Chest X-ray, AP view. Patient: 24 years old, sex F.
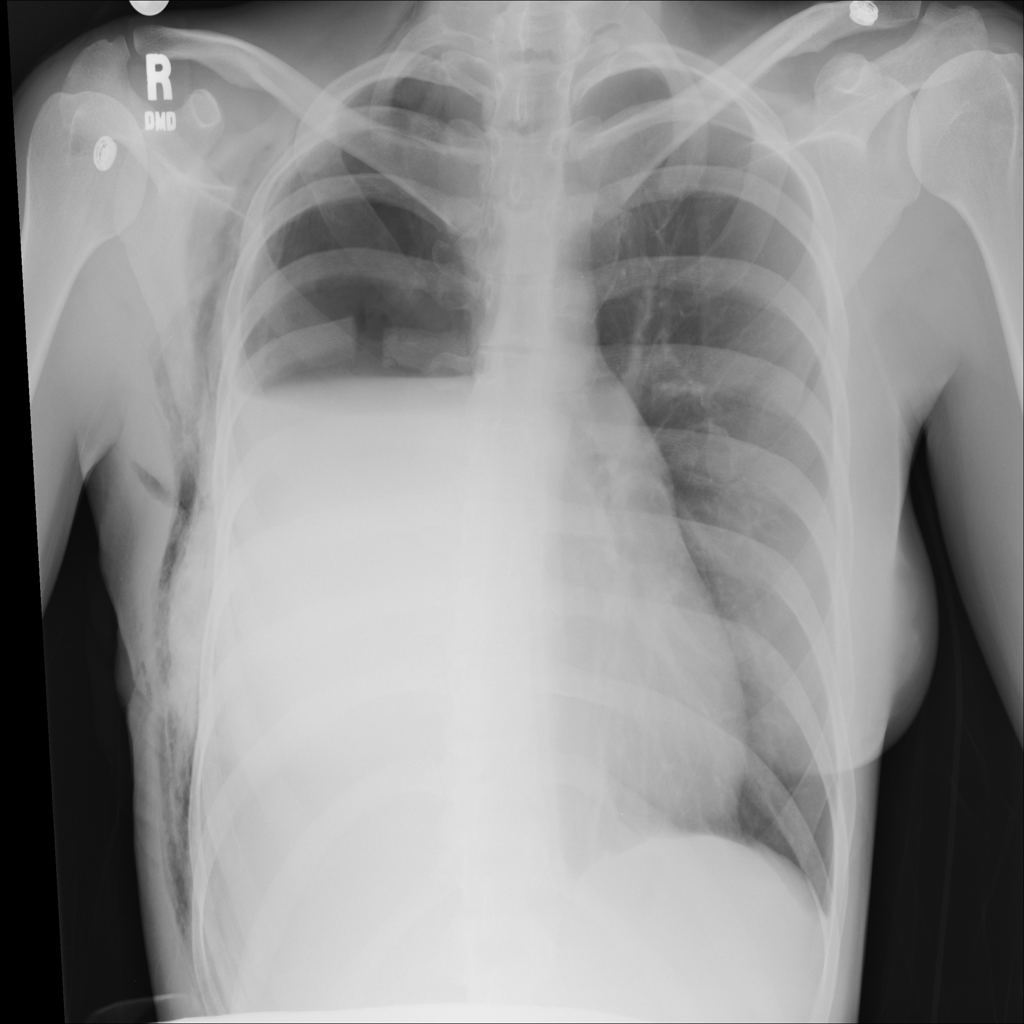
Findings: No Finding